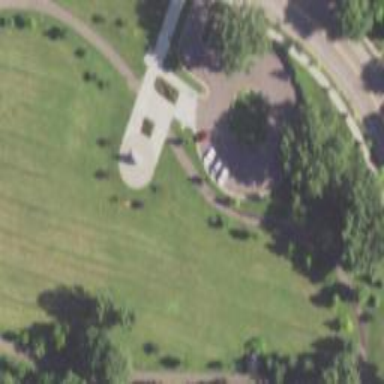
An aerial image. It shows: Historic memorial featuring statue.